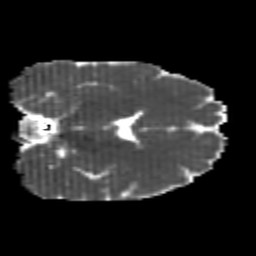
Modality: MD
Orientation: coronal
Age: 23
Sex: male
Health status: healthy
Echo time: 0.074 s